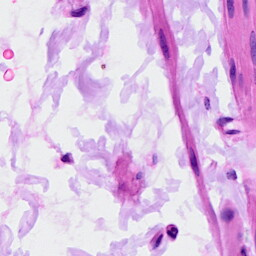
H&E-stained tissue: Ovarian